Question: I use a lib.
And I set like this:
'''
settings = {
hideSubHeader: true,
pager: { perPage: 26, display: false },
actions: false,
columns: {
NO: {
title: 'number',
},
name: {
title: 'name',
},
},
};
'''
And I want to create new columns in 'name' header.

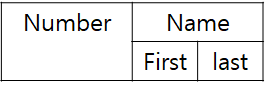
Answer: As per official docs, there is no such functionality, you need to manually set the configuration. or go for another smart table may be Primeng's table is best for your use case.
Refer here for Primeng Datatable -
- <URL>
Here you can easily use colspan and rowspan as per your requirements.